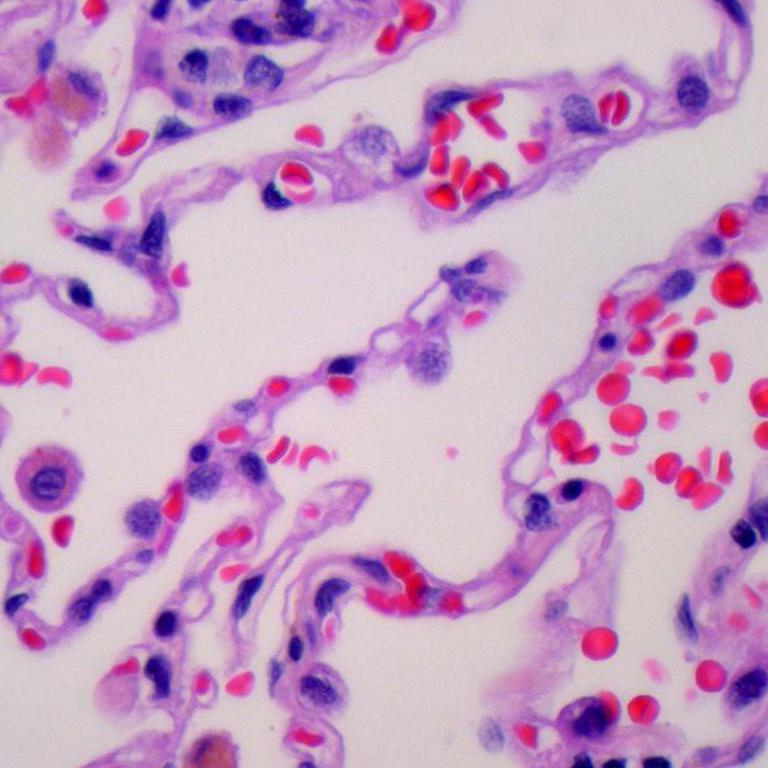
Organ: lung
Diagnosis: benign